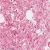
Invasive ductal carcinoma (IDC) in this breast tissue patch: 0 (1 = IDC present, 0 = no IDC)